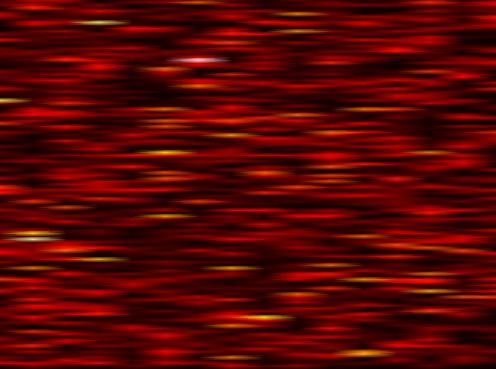
Label: UFMC